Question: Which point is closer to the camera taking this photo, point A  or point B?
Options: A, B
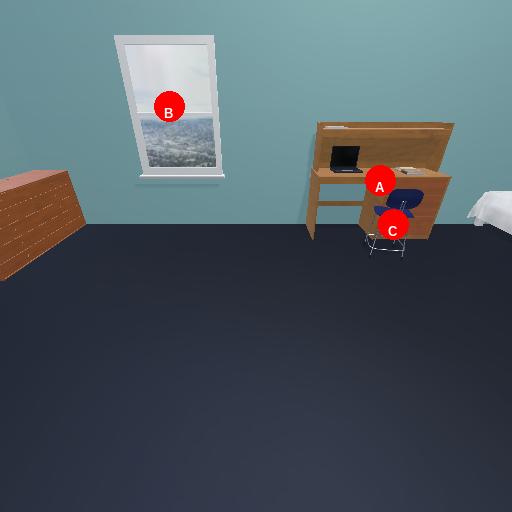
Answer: A